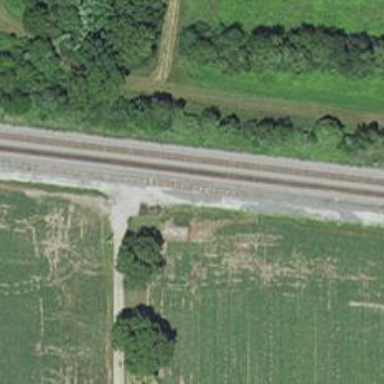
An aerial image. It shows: Railway service station.